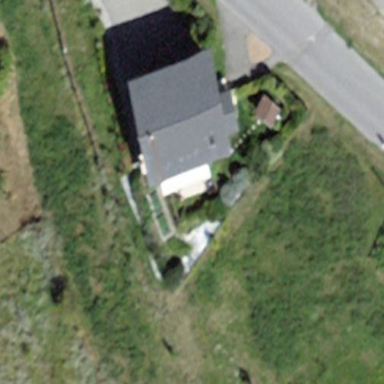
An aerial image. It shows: Detached building with gabled roof.